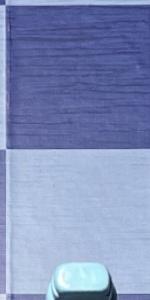
Label: Empty